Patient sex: M
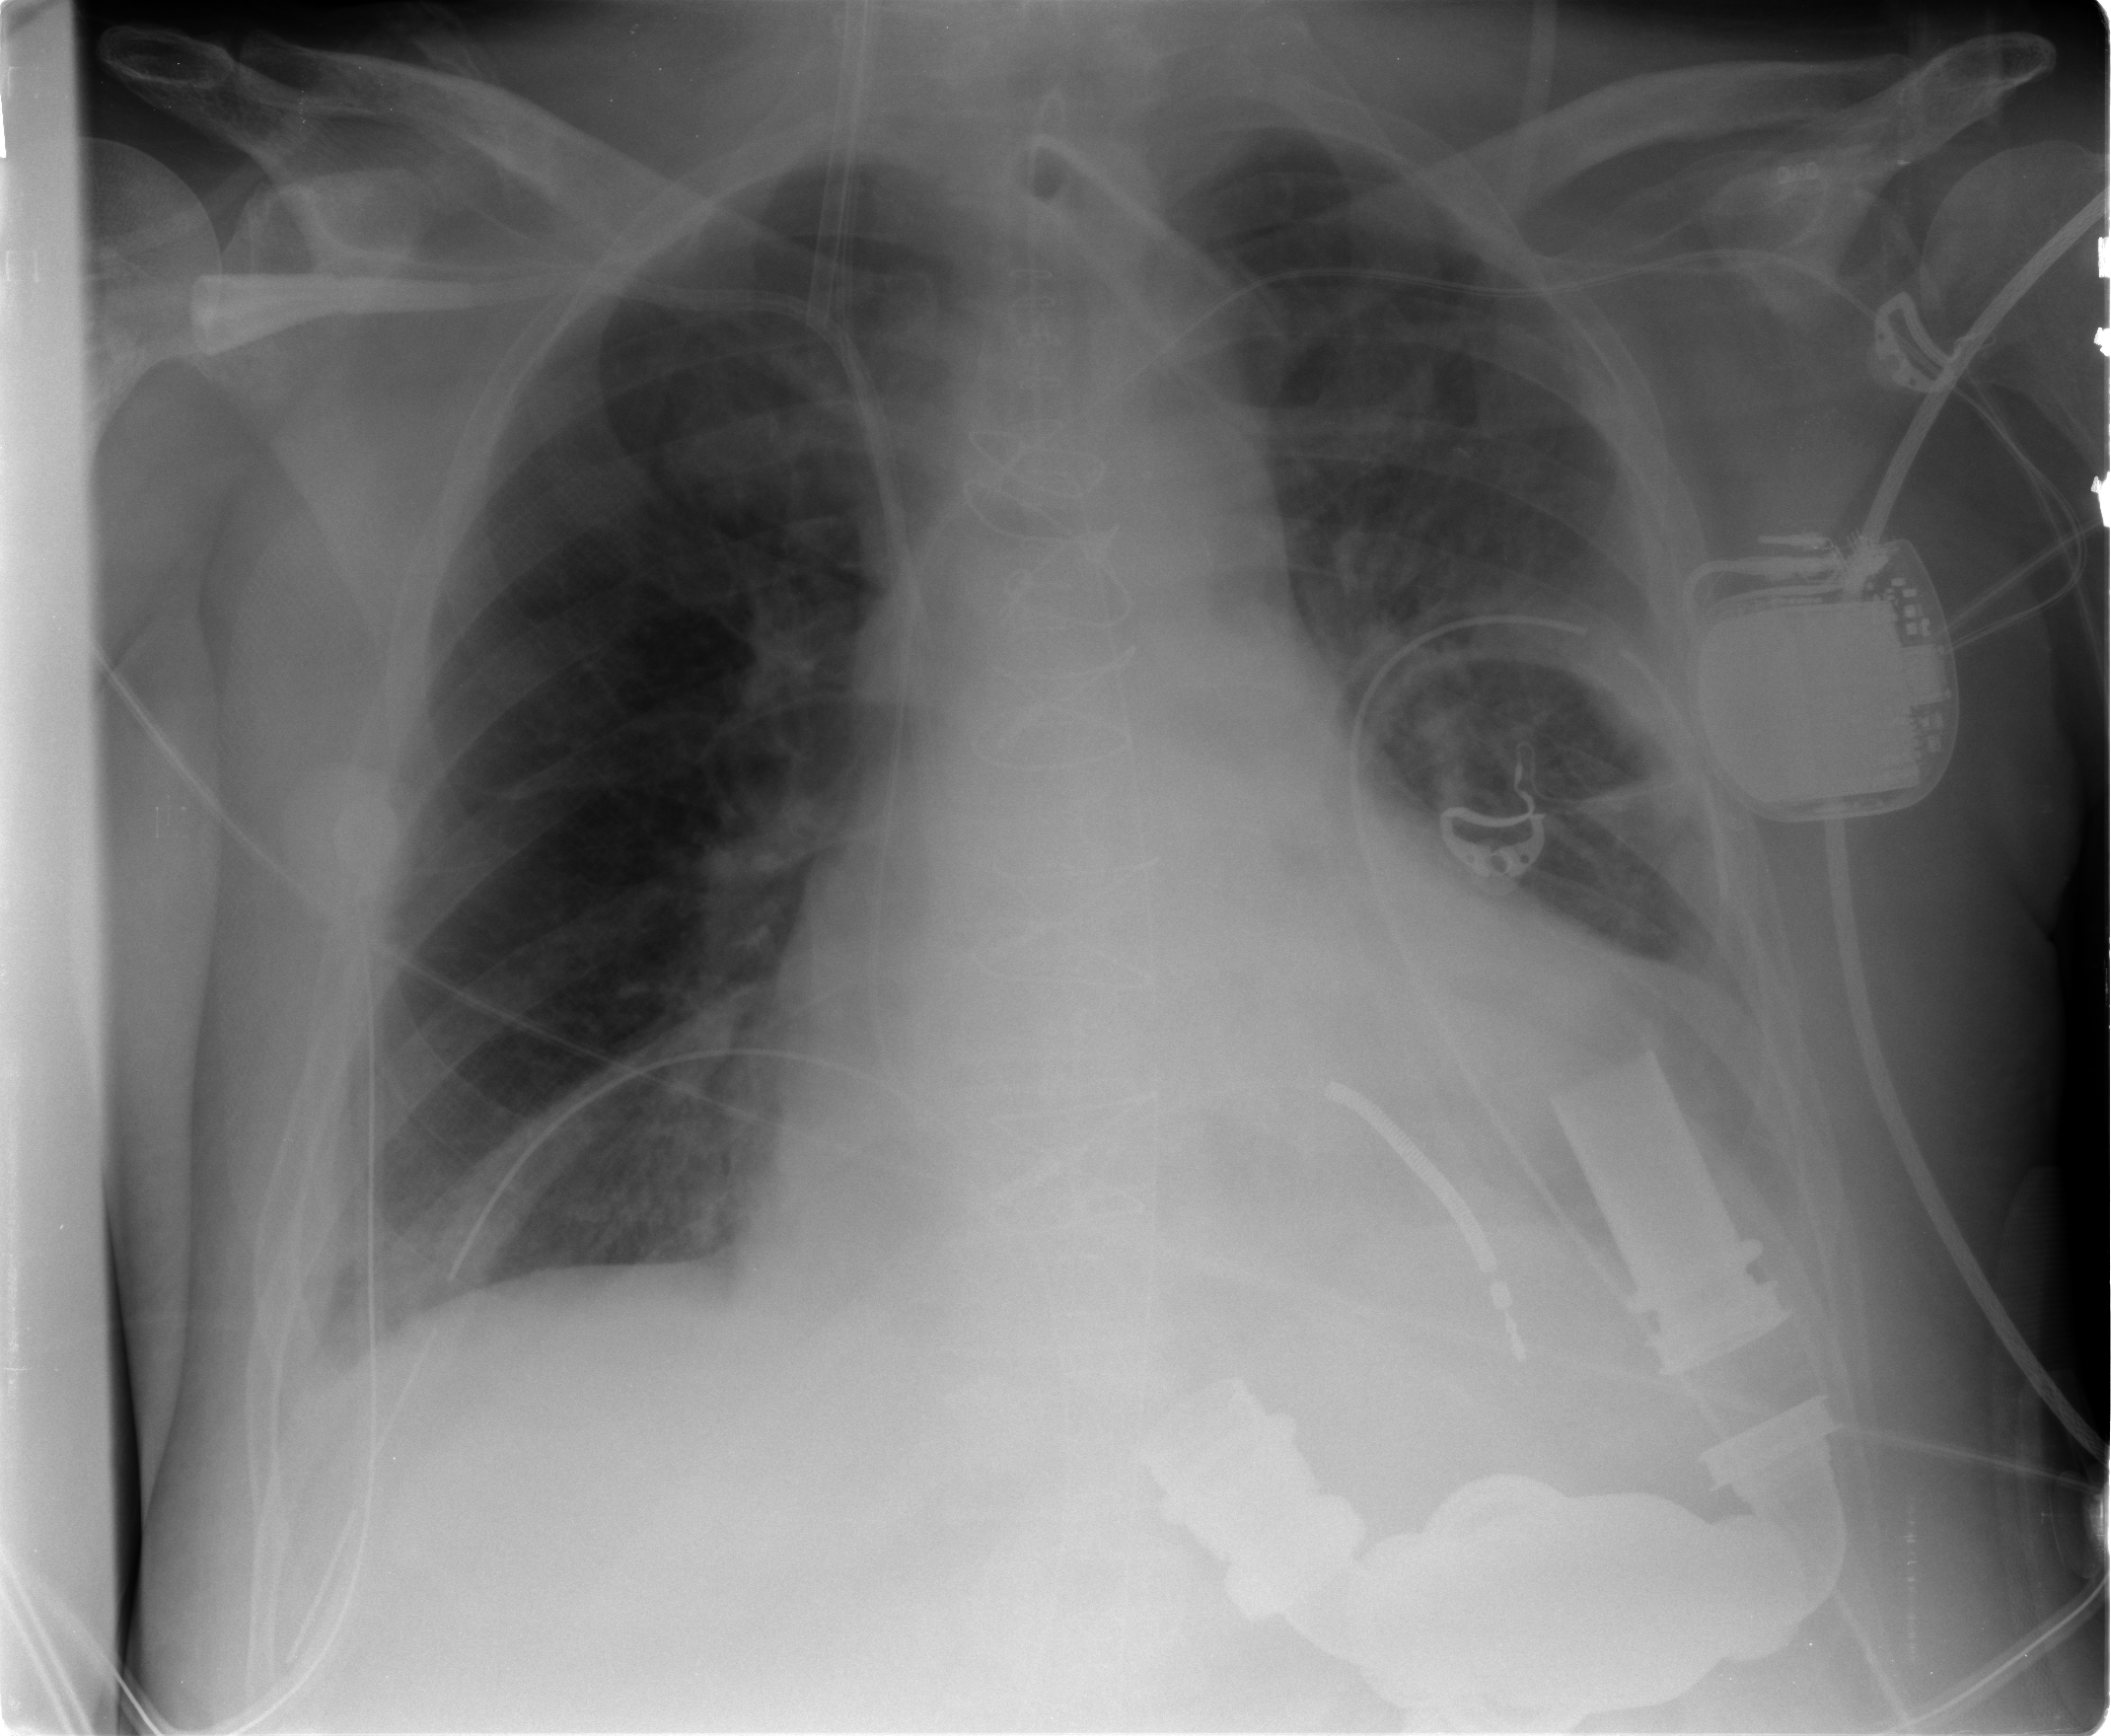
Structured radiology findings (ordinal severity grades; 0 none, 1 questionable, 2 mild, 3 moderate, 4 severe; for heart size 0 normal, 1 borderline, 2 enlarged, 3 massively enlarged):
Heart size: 3
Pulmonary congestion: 0
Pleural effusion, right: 0
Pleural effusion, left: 1
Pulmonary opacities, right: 0
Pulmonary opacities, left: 2
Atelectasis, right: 0
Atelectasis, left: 2